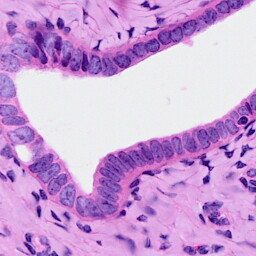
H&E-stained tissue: Ovarian